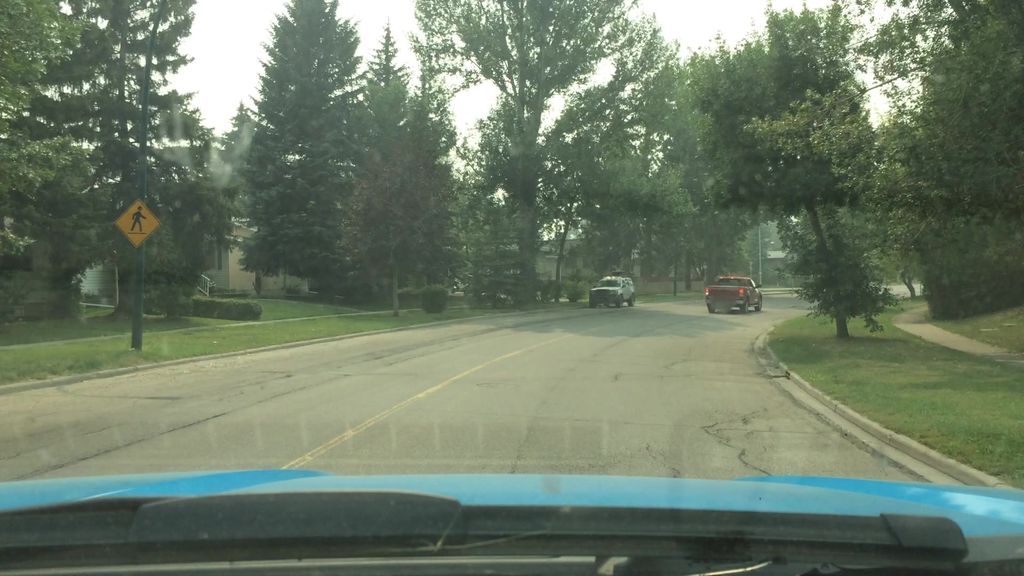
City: calgary